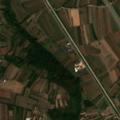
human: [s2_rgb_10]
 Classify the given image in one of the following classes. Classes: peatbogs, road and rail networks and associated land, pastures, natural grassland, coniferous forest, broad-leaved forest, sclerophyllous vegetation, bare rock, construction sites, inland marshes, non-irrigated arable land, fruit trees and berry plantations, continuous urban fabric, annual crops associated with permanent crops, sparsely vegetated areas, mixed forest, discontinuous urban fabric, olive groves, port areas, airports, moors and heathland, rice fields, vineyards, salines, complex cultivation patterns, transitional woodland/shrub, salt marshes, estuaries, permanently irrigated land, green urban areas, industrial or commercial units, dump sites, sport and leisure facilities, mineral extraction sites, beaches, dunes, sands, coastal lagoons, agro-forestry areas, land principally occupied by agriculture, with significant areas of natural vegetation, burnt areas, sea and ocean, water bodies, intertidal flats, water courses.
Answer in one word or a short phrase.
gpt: discontinuous urban fabric, non-irrigated arable land, complex cultivation patterns, land principally occupied by agriculture, with significant areas of natural vegetation